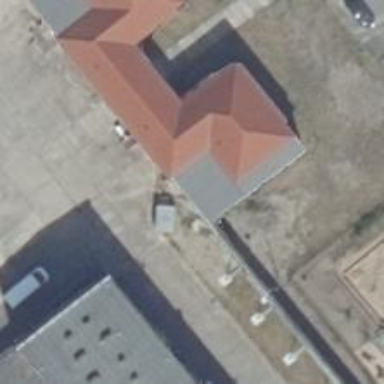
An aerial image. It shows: View of roof with edges.